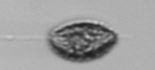
Label: Pseudochattonella_farcimen